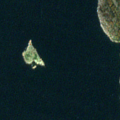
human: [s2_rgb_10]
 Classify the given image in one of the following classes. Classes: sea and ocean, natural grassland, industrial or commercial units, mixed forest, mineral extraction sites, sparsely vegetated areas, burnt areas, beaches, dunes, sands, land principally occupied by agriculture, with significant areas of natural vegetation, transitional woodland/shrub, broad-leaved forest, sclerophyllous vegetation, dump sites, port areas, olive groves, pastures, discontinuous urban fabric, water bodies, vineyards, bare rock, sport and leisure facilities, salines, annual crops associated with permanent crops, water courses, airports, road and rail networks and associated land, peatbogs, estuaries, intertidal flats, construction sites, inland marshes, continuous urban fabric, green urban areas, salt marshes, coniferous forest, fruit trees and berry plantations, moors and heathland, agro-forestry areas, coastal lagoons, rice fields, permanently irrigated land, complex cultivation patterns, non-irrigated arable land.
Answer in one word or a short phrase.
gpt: bare rock, sea and ocean